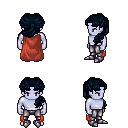
a pixel art fantasy rpg character, male body template, dark elf, purple skin, maroon cape, metal pants, raven princess hairstyle, metal boots, four views (front, back, left, right), 2x2 character sprite sheet, small pixel art, hard edges, no anti-aliasing